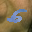
Label: 5